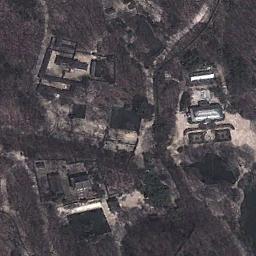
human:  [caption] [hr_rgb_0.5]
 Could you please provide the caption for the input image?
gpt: Most of the palaces' roofs are orange .

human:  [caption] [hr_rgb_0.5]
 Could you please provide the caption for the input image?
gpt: The palace is on the bare land .

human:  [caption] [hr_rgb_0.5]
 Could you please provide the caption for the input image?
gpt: There are some trees near the palace .

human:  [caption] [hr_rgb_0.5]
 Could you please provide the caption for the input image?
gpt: The palace with some buildings is surrounded by a wasteland .

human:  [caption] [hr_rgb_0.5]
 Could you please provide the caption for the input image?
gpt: There are many brown trees beside the palace .